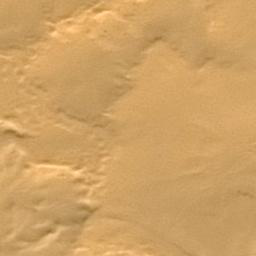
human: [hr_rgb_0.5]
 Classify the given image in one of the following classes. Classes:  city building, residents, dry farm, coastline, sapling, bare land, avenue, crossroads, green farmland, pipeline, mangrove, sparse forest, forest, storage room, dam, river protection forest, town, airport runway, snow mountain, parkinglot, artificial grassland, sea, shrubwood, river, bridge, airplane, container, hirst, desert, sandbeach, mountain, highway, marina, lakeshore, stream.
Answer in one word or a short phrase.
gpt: desert